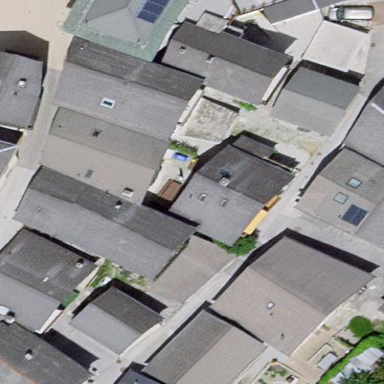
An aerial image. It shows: Simple and straightforward house.